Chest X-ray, PA view. Patient: 60 years old, sex M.
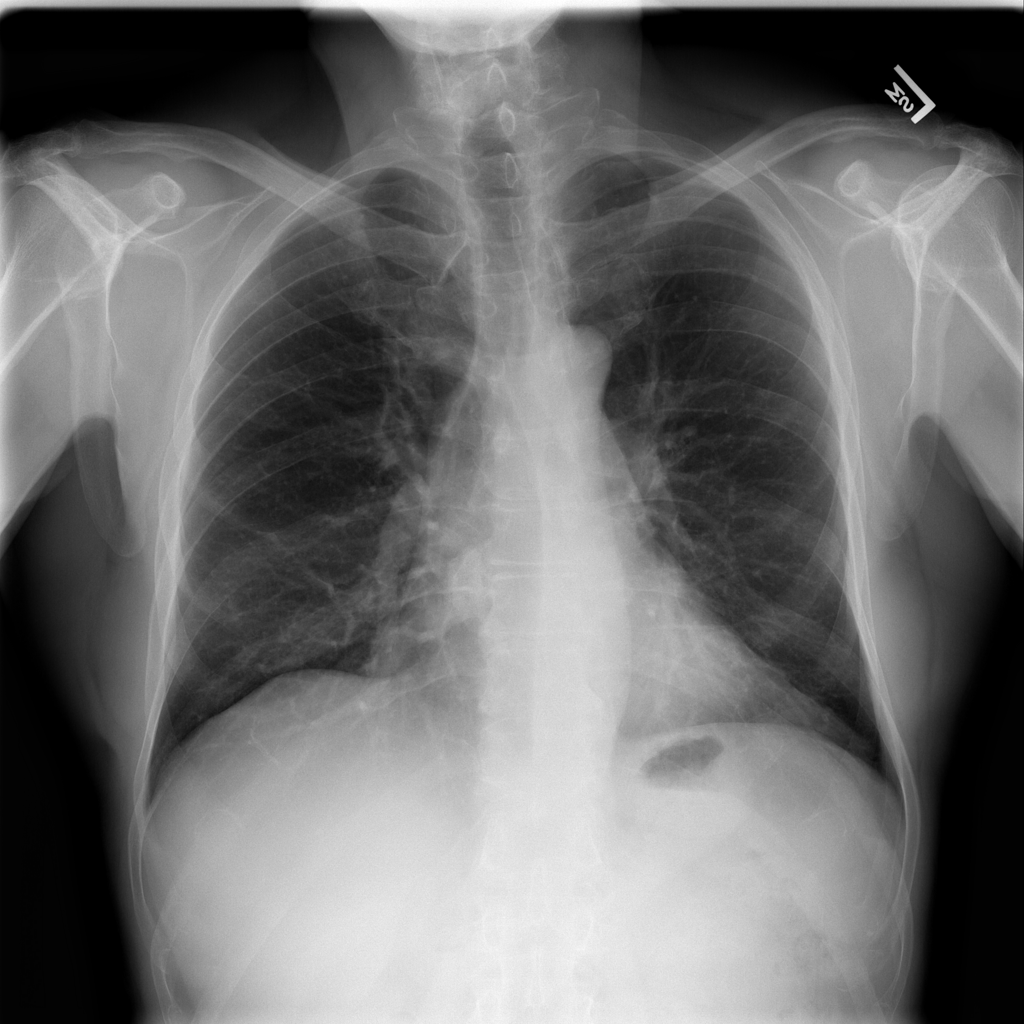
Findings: No Finding